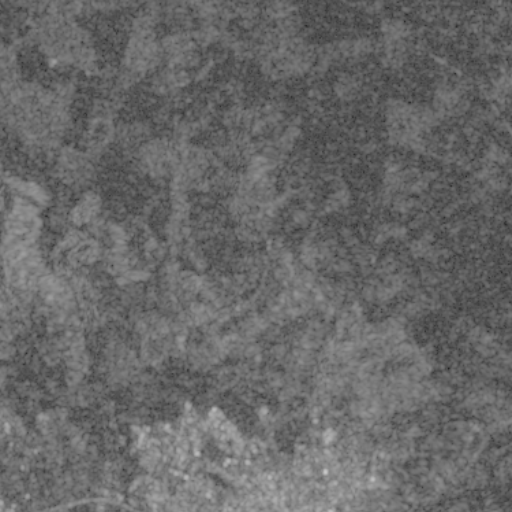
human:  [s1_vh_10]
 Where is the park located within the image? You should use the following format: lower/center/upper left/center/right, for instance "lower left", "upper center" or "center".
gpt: The park is located in the lower of the image.
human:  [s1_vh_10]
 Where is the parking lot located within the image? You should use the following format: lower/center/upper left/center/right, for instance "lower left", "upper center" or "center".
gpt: The parking lot is located in the lower left of the image.
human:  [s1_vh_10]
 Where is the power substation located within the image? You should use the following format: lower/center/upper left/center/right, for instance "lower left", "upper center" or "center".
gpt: The power substation is located in the lower left of the image.
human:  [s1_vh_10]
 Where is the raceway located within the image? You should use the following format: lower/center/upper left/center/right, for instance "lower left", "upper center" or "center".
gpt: The raceway is located in the lower left of the image.
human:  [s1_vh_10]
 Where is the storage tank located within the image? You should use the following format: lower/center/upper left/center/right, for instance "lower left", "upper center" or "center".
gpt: The storage tank is located in the lower center of the image.
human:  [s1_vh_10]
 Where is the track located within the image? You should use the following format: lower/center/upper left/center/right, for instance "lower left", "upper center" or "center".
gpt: The track is located in the lower center of the image.
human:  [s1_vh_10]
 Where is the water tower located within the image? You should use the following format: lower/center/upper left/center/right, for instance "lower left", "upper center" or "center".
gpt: The water tower is located in the lower center of the image.
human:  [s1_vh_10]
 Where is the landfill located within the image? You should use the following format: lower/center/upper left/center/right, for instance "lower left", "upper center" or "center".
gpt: There is no landfill in the image.

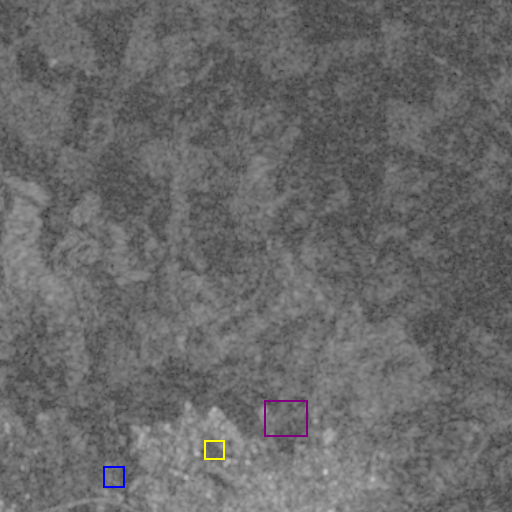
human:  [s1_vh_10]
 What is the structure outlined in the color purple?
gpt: The structure outlined in purple is a park.
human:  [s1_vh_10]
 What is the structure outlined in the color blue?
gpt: The structure outlined in blue is a power substation.
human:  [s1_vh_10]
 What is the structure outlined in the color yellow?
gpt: The structure outlined in yellow is a track.
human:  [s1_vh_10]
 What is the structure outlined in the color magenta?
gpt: There is no magenta outline.